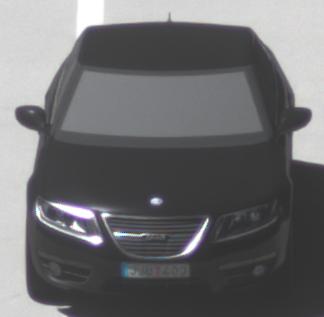
Make: Saab
Model: 5-Sep
Detailed model: 9-5 1.6T
Model produced from: 2010/06
Model produced until: 2011/12
Doors: 4
Color: black
Road condition: dry road
Daytime: midday
Contrast: high contrast